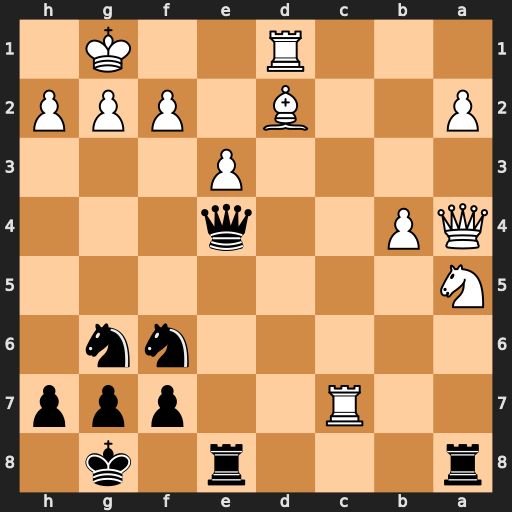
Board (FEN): r3r1k1/2R2ppp/5nn1/N7/QP2q3/4P3/P2B1PPP/3R2K1
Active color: b
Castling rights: -
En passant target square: -
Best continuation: Nh4 f3 Qg6